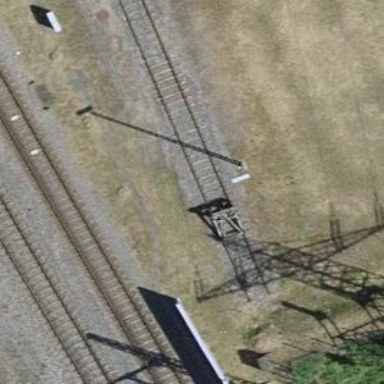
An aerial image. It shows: Railway buffer stop.